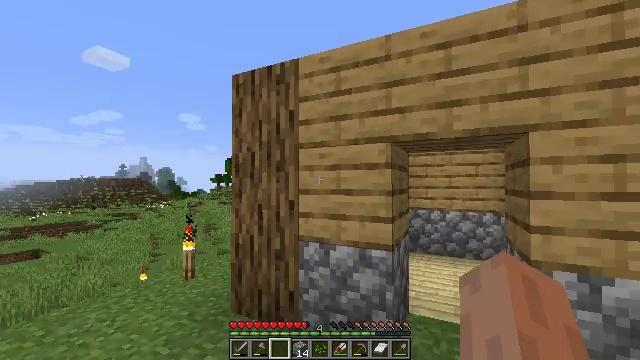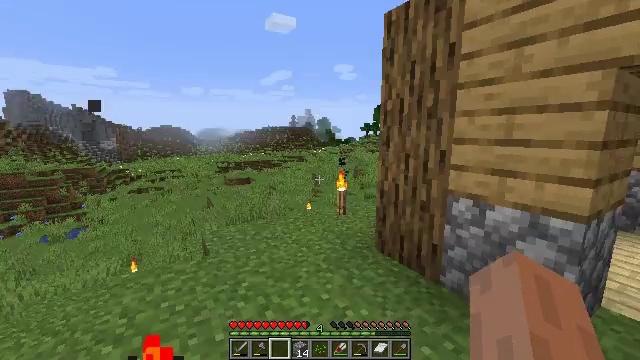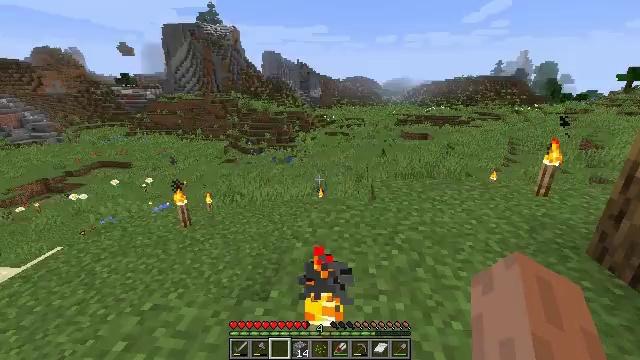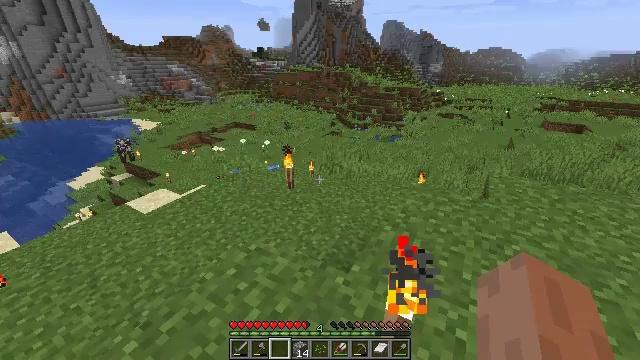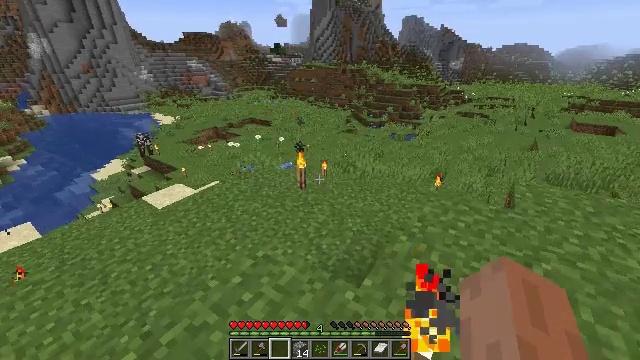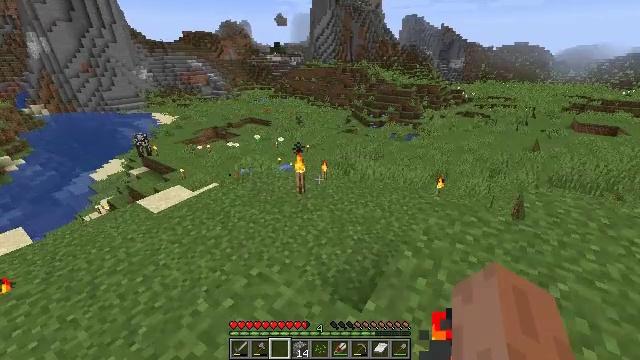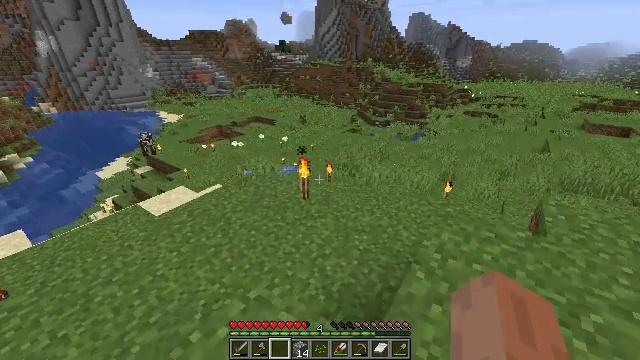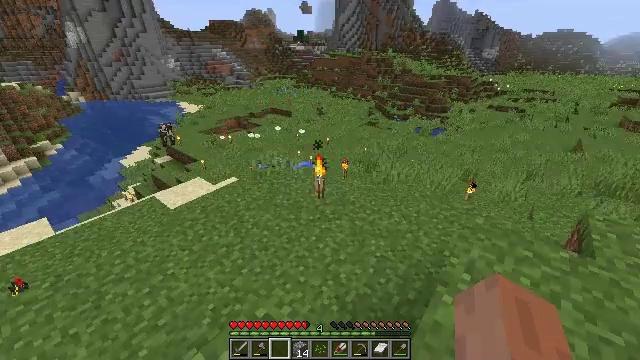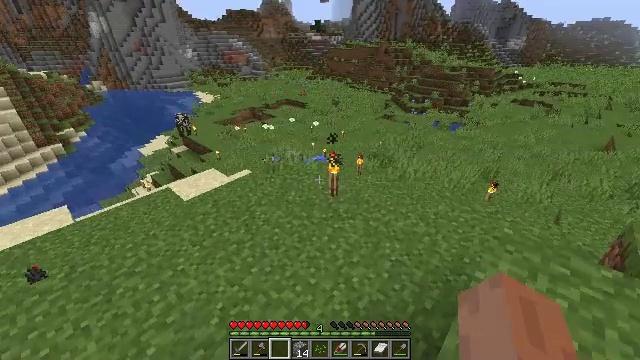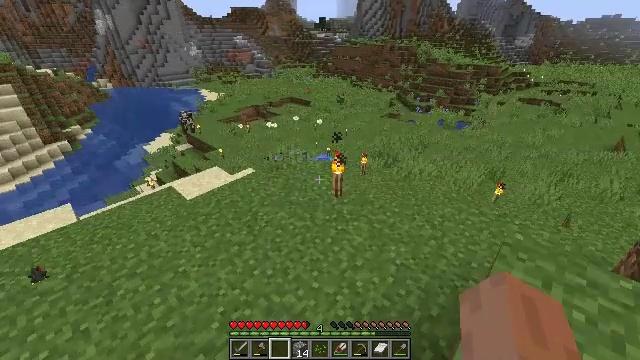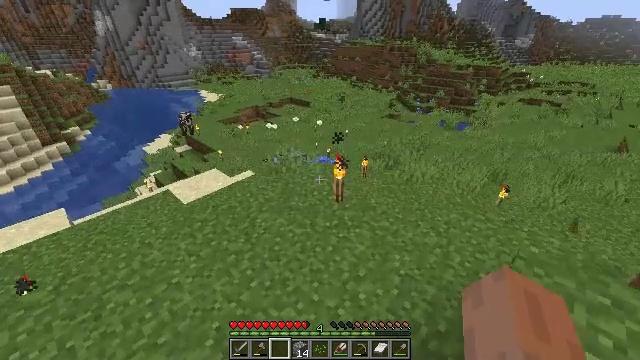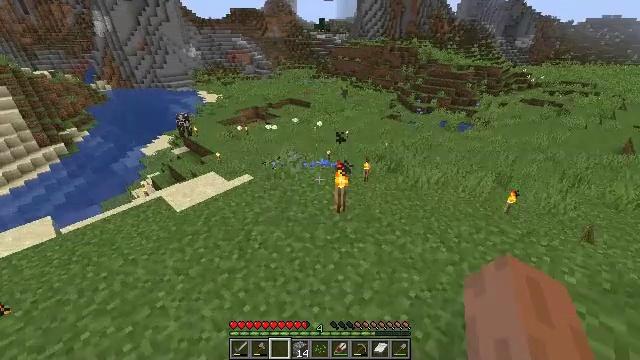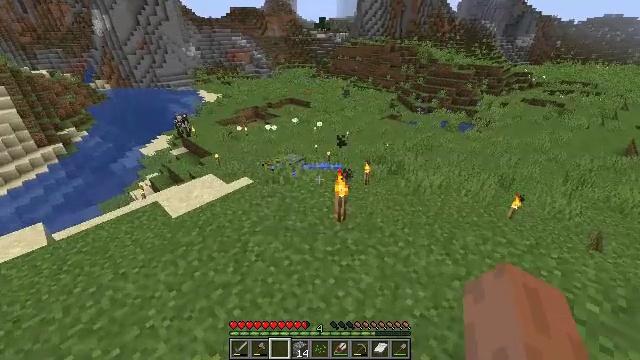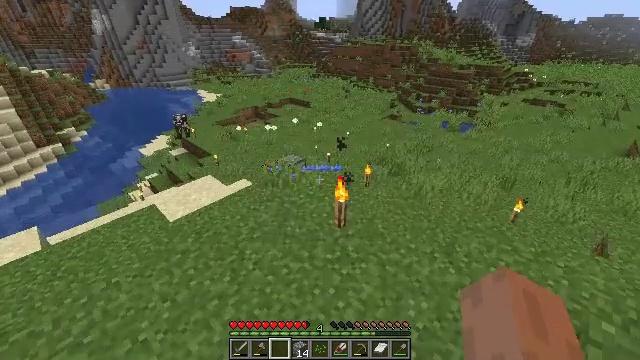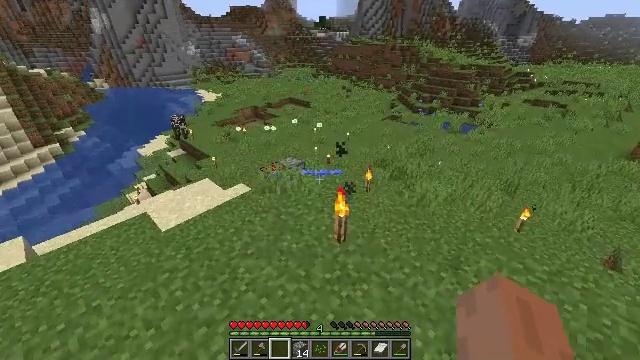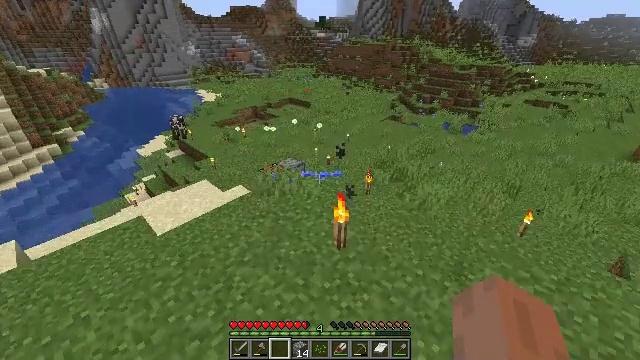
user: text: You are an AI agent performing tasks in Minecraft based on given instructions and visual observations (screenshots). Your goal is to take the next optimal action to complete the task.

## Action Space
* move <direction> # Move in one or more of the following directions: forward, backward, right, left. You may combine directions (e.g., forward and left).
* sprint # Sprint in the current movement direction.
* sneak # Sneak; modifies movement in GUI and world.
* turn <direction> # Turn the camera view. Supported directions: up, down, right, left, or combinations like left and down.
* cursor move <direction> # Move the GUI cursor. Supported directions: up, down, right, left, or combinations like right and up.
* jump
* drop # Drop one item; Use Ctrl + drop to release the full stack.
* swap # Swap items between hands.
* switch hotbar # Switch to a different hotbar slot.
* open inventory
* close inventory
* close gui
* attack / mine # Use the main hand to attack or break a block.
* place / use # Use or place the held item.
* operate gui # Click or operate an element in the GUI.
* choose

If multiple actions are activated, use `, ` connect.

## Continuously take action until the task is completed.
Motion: motion action
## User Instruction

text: Turn an oak log into oak planks.
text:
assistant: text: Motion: turn left and down
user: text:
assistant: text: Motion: turn left and down
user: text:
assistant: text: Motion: move forward, turn left and down
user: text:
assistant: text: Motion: move forward, turn left
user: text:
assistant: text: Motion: move forward
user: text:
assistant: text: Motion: move forward, turn left
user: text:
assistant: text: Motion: move forward, turn left and down
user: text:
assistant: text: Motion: move forward, turn left and down
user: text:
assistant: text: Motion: move forward
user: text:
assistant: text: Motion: move forward
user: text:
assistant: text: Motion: move forward
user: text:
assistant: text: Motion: move forward
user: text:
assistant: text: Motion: move forward
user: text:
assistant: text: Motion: move forward
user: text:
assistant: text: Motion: move forward
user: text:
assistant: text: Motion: move forward
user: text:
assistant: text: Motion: move forward
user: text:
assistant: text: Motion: move forward, turn left
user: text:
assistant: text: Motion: move forward, turn left
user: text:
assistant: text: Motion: move forward, turn left
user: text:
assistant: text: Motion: move forward, turn left
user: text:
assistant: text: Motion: move forward, turn left
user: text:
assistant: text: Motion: move forward, turn left
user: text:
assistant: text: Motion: move forward
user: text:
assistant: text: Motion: move forward
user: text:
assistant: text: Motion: move forward
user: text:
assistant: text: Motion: move forward
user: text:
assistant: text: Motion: move forward
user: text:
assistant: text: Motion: move forward
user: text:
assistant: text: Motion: move forward